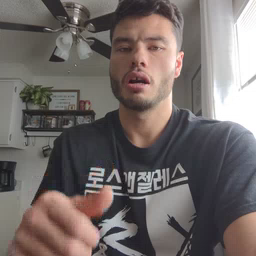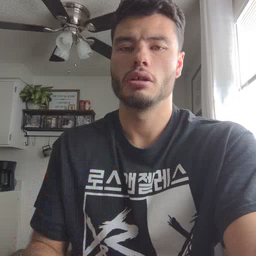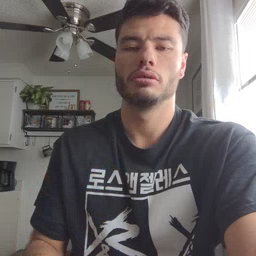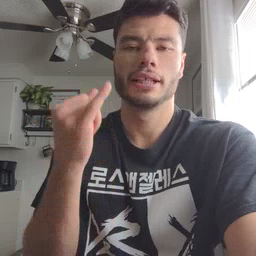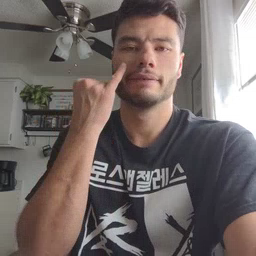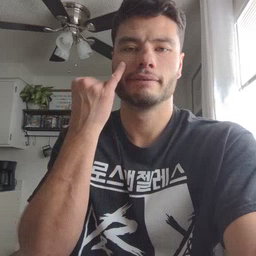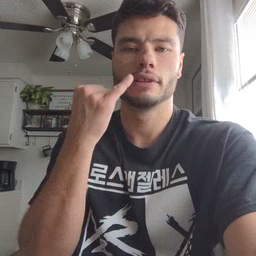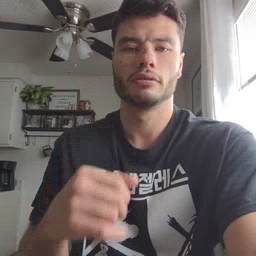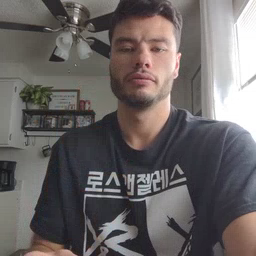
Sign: if